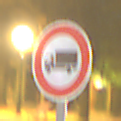
Verkehrszeichen: VerbotFuerKraftfahrzeugeUeberDreiKommaFuenfTonnen
Umgebung: Outdoor, Urban
Tageszeit: Night
Wetter: Clear
Licht: Artificial
Jahreszeit: NotSpecified
Kontrast: HighContrast